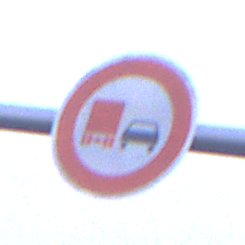
Verkehrszeichen: UeberholverbotKraftfahrzeuge
Umgebung: Outdoor, Urban
Tageszeit: SunriseSunset
Wetter: Overcast
Licht: Natural
Jahreszeit: NotSpecified
Kontrast: LowContrast